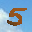
Label: 5